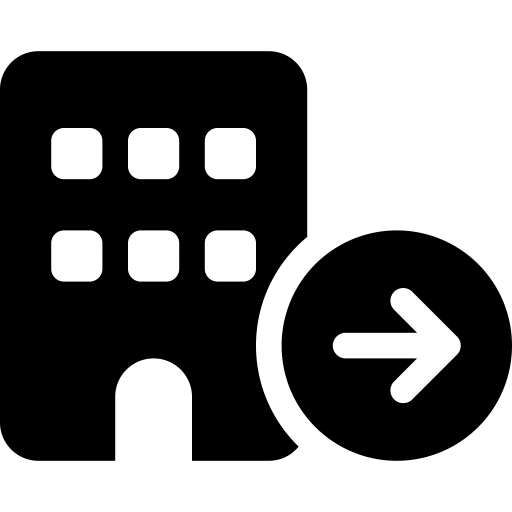
Tags: icon, FontAwesome, fa-icon, solid, building, circle, arrow, right